Aerial crown-view tile of a tropical tree (Barro Colorado Island, Panama), acquired 20250915:
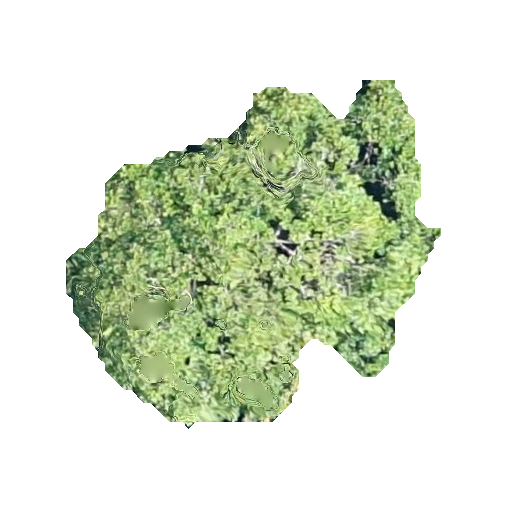
Species: Simarouba amara
GBIF accepted scientific name: Simarouba amara
Crown area: 123.538 m²